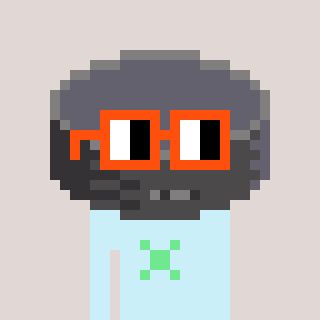
a pixel art character with square orange glasses, a hockey puck-shaped head and a cold-colored body on a warm background